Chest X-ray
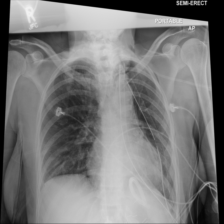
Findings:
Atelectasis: negative
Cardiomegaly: negative
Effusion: negative
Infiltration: negative
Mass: negative
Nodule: positive
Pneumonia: negative
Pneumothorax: negative
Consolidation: negative
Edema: negative
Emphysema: negative
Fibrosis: negative
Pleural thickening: negative
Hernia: negative